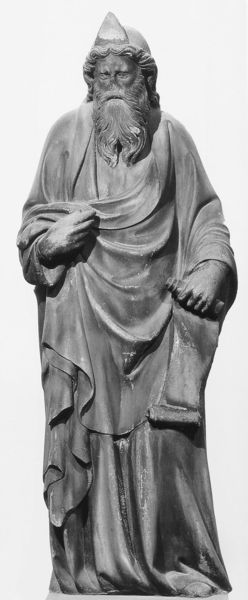
Titel: Prophet mit Schriftband in der linken Hand (Statue vom Campanile des Domes in Florenz)
Künstler: Andrea Pisano
Institution: Florenz, Museo dell’Opera del Duomo
Schlagwörter: gott, hand, mann, umhang, dreieck, hut, marmor, nase, tuch, alt, bart, kappe, bärtig, falten, gesicht, halten, lang, stein, vollbart, hände, kirche, figur, geistlicher, gewand, haare, mantel, stehend, locken, skulptur, statue, kopfbedeckung, schrift, bischof, spitz, stola, foto, greis, groß, rolle, rau, mönch, heiliger, schriftrolle, heilig, tunika, prophet, umhand, noah, beschädigt, abgeschlagen, fehlt, jopf, skulprut, fuast, skriptura